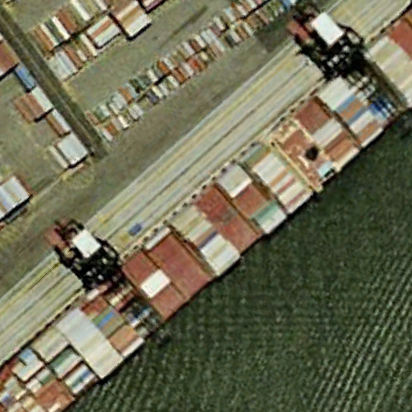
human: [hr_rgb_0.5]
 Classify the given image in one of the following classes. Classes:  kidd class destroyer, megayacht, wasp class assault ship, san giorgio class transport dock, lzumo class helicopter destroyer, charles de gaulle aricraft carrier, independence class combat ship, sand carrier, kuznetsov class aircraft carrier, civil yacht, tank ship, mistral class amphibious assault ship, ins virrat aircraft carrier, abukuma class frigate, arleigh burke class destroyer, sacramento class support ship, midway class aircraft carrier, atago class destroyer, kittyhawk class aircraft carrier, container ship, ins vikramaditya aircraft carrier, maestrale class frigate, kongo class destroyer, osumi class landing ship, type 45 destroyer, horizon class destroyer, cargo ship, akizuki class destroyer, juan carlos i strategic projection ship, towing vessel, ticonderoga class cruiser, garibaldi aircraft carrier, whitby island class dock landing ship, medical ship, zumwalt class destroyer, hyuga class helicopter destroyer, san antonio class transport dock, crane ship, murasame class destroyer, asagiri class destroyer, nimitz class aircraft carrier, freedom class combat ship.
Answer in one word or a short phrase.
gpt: Container ship